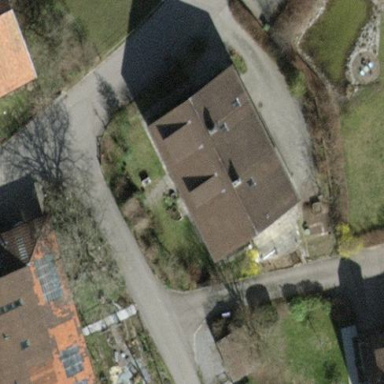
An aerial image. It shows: Semi-detached house with gabled roof.